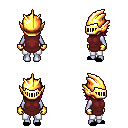
a pixel art fantasy rpg character, female body template, dark elf, purple skin, maroon tunic, white pants, pink long bangs hairstyle, gold helm, gold gloves, black slippers, four views (front, back, left, right), 2x2 character sprite sheet, small pixel art, hard edges, no anti-aliasing